Question: I tried this but this gives me a new window with menu bar. I removed main window menu bar using 'win.setMenu(null)' in main.js file. but I couldn't find a way to do it in new window ("add items window")
please see the image below to see it clearly
'''
onclick="window.open('addNew.html' ,'Add New Item', 'width=900 , height=400 , toolbar=no ,resizable=no')
'''

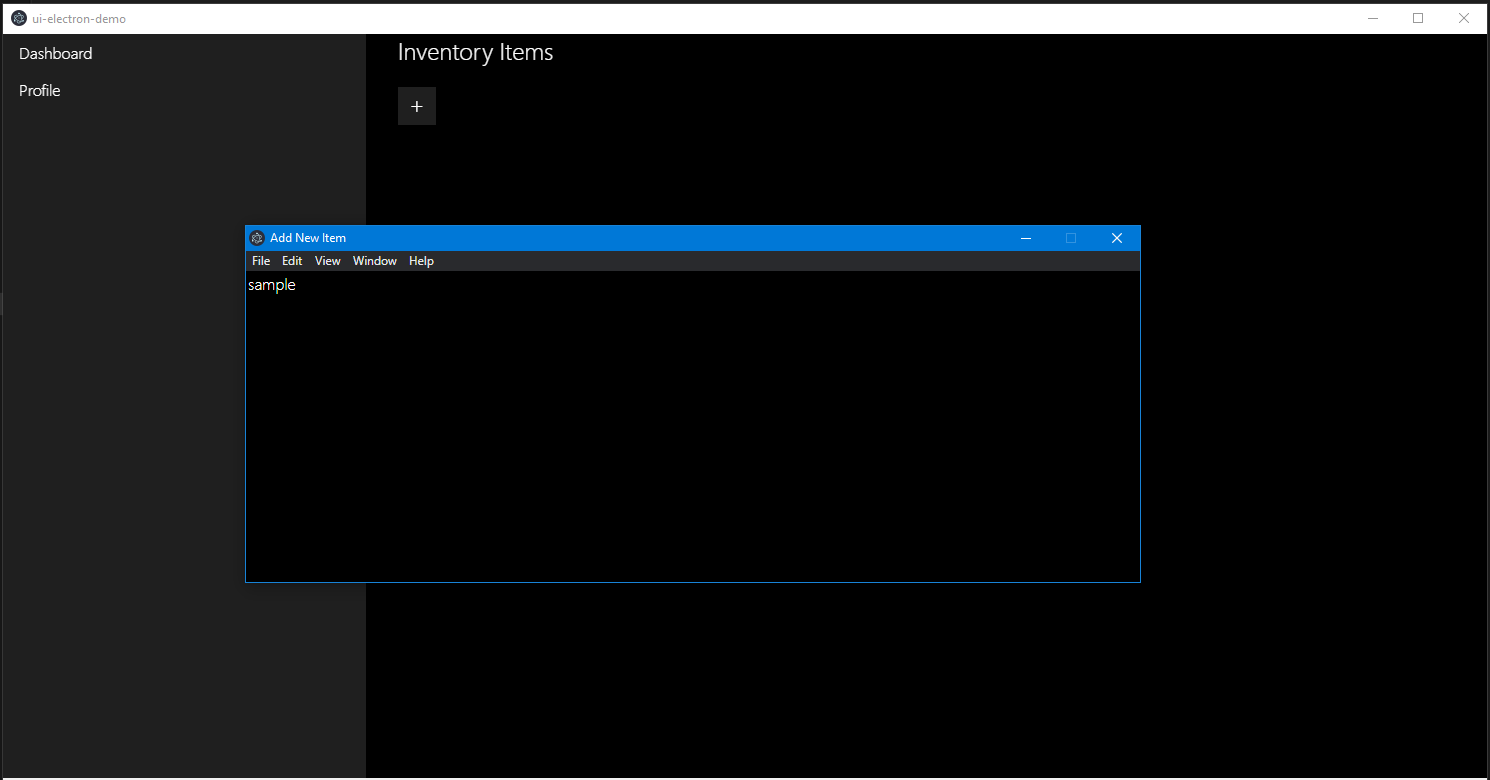
Answer: You can intercept the new window creation and remove the menu the same way you remove it for your main window.
'''
const { app } = require("electron");
app.on("browser-window-created", (e, win) => {
win.removeMenu();
});
'''